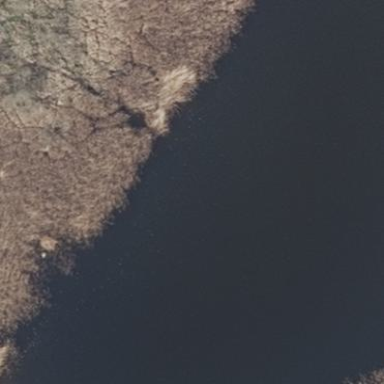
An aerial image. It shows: Lake with natural water.